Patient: sex F, age 63
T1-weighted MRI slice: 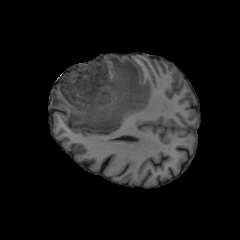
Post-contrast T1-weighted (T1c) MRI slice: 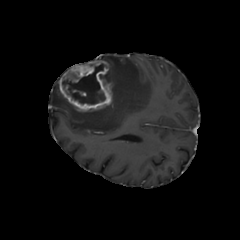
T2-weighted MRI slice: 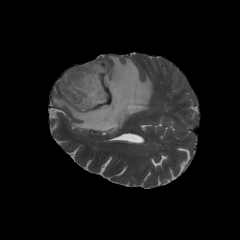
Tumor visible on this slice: yes
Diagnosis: Glioblastoma, IDH-wildtype
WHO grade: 4